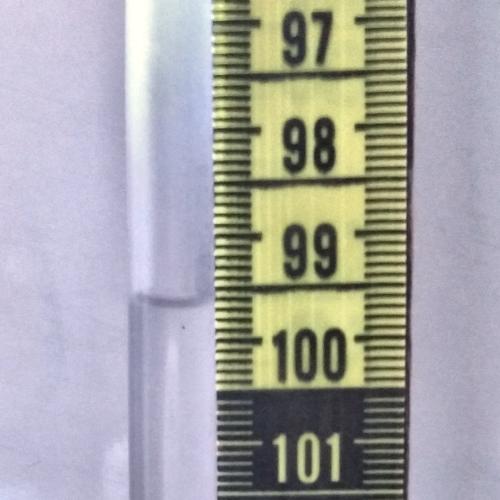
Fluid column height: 99.6 cm